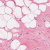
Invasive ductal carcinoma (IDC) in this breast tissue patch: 0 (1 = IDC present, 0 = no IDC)